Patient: sex M, age 32
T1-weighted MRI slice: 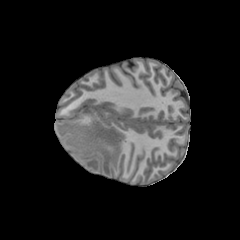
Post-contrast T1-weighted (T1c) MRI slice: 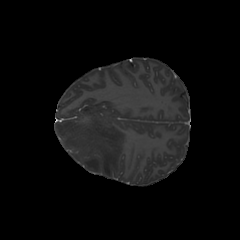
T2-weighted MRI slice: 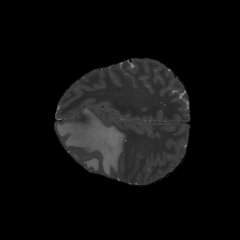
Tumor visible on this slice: yes
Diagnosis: Glioblastoma, IDH-wildtype
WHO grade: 4